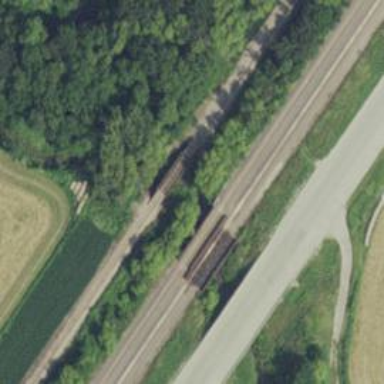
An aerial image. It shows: Railway bridge.